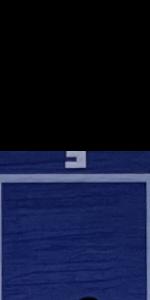
Label: Empty